Question: For a while I've been using SDL to write my 3D engine,and have recently been implementing an editor that can export an optimized format for the type of engine Im building. Right now the editor is fairly simple, objects can just be moved around and their textures and models can be changed. As of right now, I'm using SDL with OpenGL to render everything, but I want to use Qt for the GUI part of the editor, that way it looks native on every platform. I've got it working great so far, I'm running a QApplication inside of the SDL application, so it basically just opens 2 windows, one that uses SDL and OpenGL, and the other using Qt. Doing a bit of research, I've found that you can manually update a QApplication, which totally removes any threading problems, and everything works. Just in case you're having a hard time visualizing this, heres a picture:

What my goal is to merge these windows into one, because on smaller screens (like my laptop's) it makes it really hard to keep track of all the different windows that I would eventually have. I know theres a way to render to Qt with OpenGL, but can this be integrated with SDL? Am I going to need to move away from using an SDL window and use a QT one if the editor is enabled? Just to clarify, when the engine isn't in editor mode, it won't use and Qt, just SDL, so optimally I wouldn't need to do this.
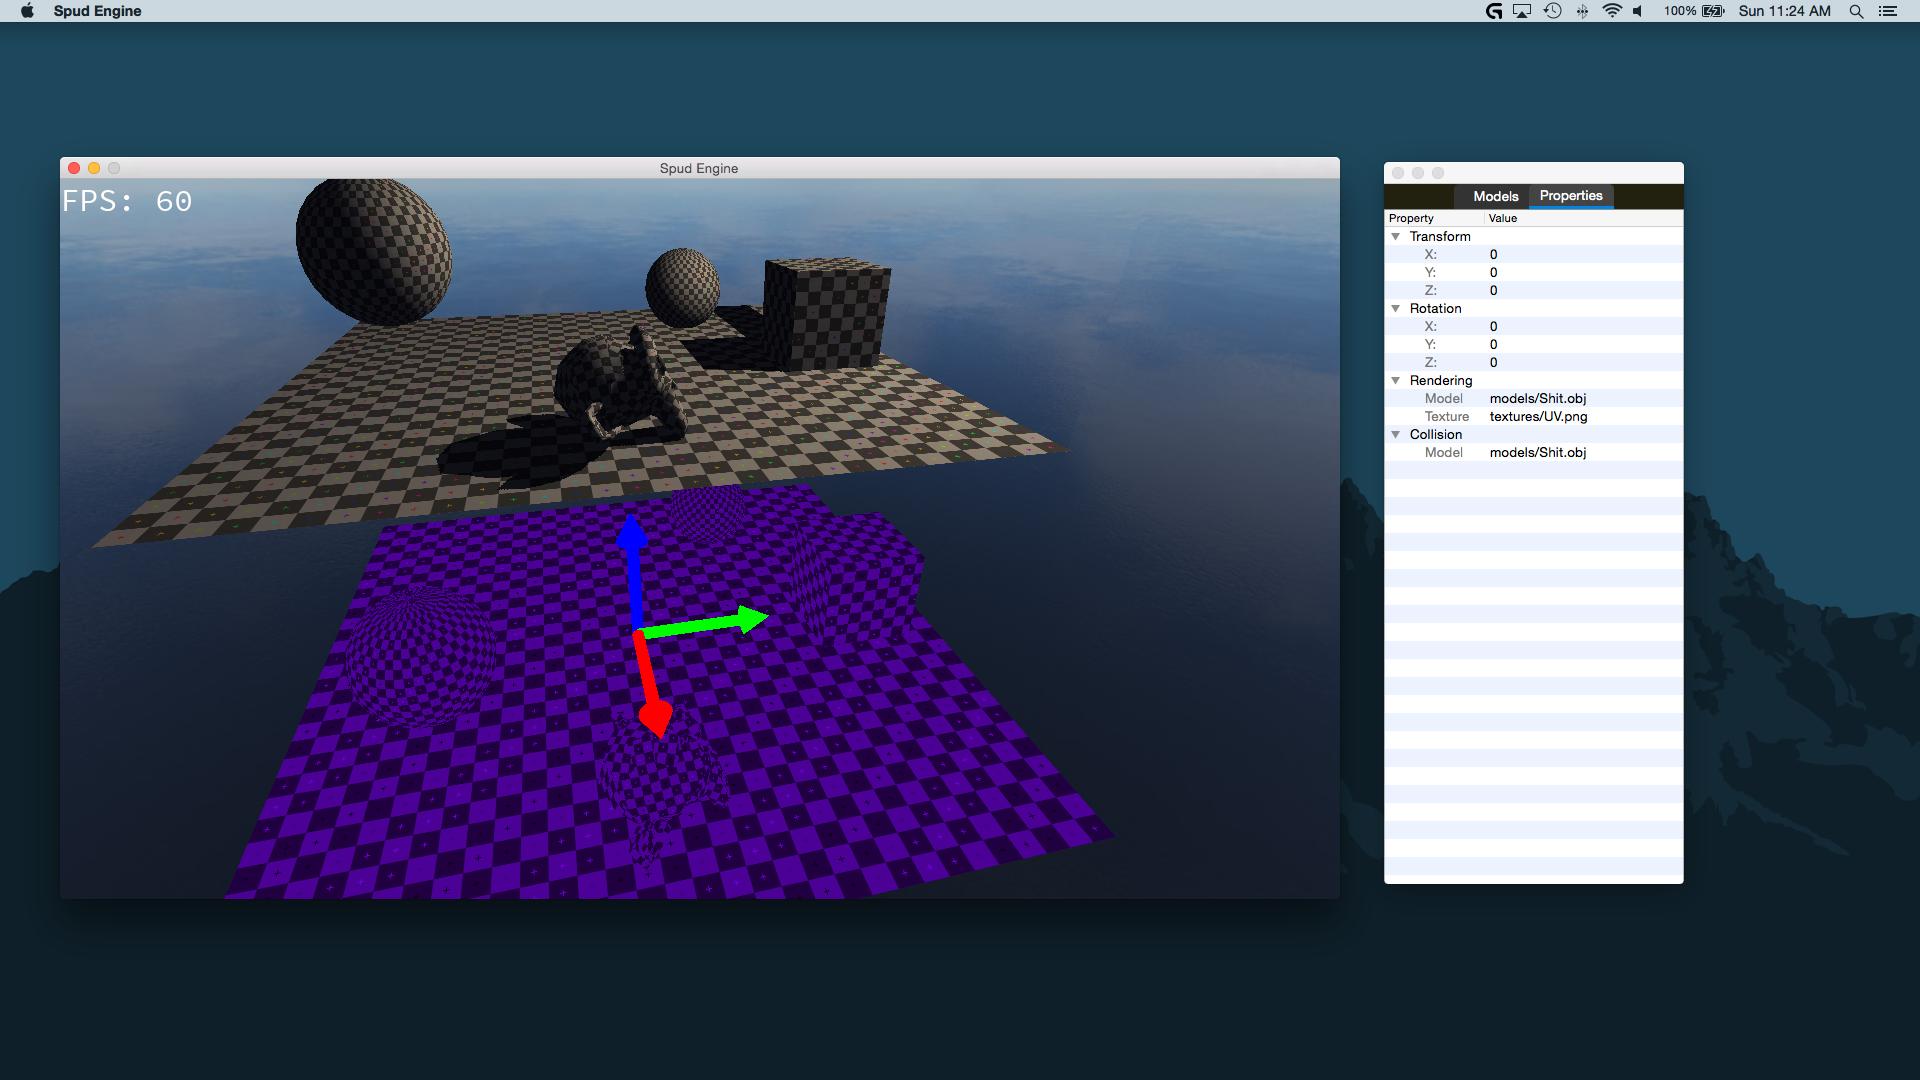
Answer: Drop the SDL part. You have Qt, which does everything SDL does as well. Just subclass a QGLWidget and use that.